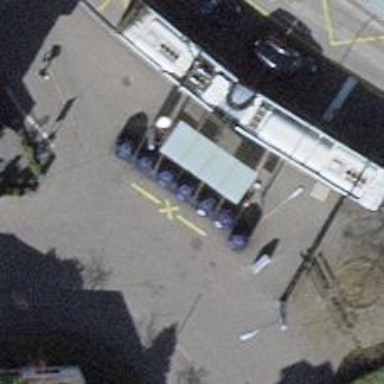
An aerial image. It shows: Recycling container for scrap metal. It is designated as recycling amenity.